【题型】填空题　【知识点】立体几何　【难度】medium
如图，正方体 \(ABCD-A_1B_1C_1D_1\) 的棱长为 2，\(E\) 是棱 \(AB\) 的中点，\(F\) 是侧面 \(A_1ADD_1\) 内一点（包括边界），若 \(EF \parallel\) 平面 \(B_1CD_1\)，则 \(AF\) 长度的范围为 \underline{\quad\quad}.

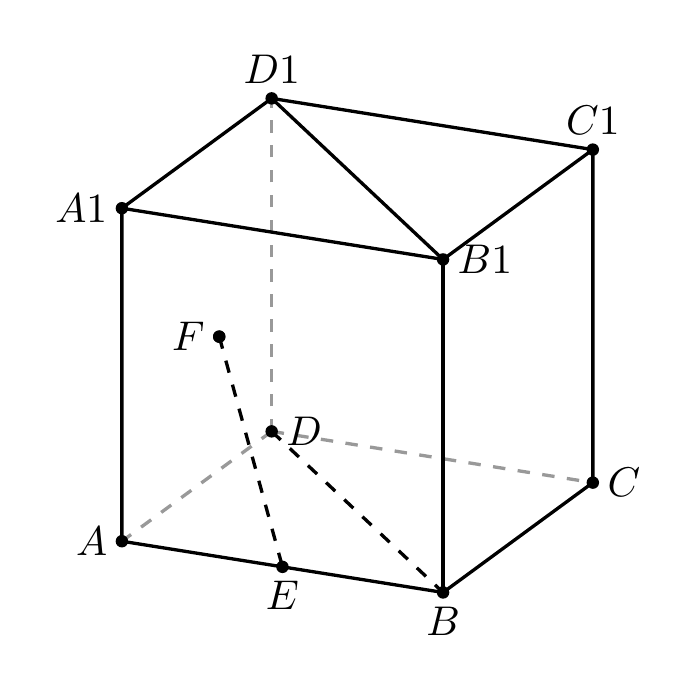
【解答】
【答案】$\boldsymbol{[\sqrt{2},\sqrt{6}]}$

【分析】由面面平行的判定定理和性质定理确定点 \(F\) 的位置，由此可求 \(EF\) 长度的范围.
【详解】过 \(F\) 作 \(FG \parallel DD_1\)，交 \(AD\) 于点 \(G\)，交 \(A_1D_1\) 于 \(H\)，则易知 \(FG \perp\) 底面 \(ABCD\)，

\[
\therefore EF^2 = EG^2 + FG^2 = AE^2 + AG^2 + FG^2 = AE^2 + AF^2 = 1 + AF^2
\]

\[
\because EF \parallel \text{平面} BDD_1B_1, \text{又易得} FG \parallel \text{平面} BDD_1B_1,\ EF \cap FG = F,\ \text{且} EF, FG \subset \text{平面} EFG,
\]

\[
\therefore \text{平面} EFG \parallel \text{平面} BDD_1B_1,\ \text{又} GE \subset \text{平面} EFG,\ \therefore GE \parallel \text{平面} BDD_1B_1,
\]

又平面 \(ABCD \cap\) 平面 \(BDD_1B_1 = BD\)，\(GE \subset\) 平面 \(ABCD\)，\(\therefore GE \parallel BD\)

\(\because E\) 为 \(AB\) 中点，\(\therefore G\) 为 \(AD\) 中点，则 \(H\) 为 \(A_1D_1\) 中点，

即 \(F\) 在线段 \(GH\) 上，

\[
\therefore AF_{\min} = AG = 1,\quad AF_{\max} = AH = \sqrt{1 + 4} = \sqrt{5},
\]

\[
\therefore EF_{\min} = \sqrt{1 + 1} = \sqrt{2},\quad EF_{\max} = \sqrt{1 + 5} = \sqrt{6},
\]

则线段 \(EF\) 长度的取值范围为：\([\sqrt{2},\sqrt{6}]\)，

故答案为：\([\sqrt{2},\sqrt{6}]\).
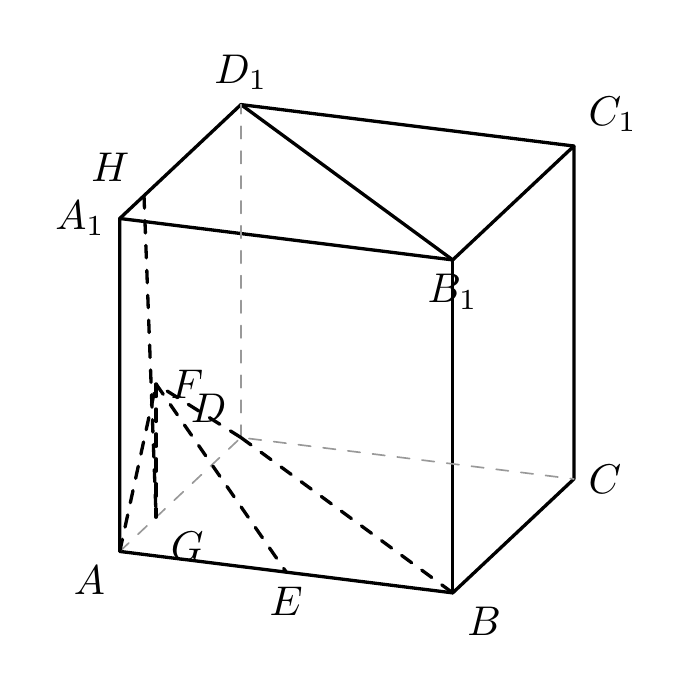